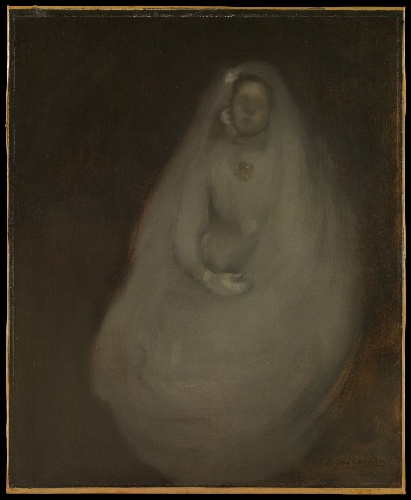
Title: The First Communion
Artist: Eugène Carrière
Artist bio: French, Gournay-sur-Marne 1849–1906 Paris
Date: ca. 1896
Object type: Painting
Classification: Paintings
Medium: Oil on canvas
Dimensions: 25 3/4 x 21 in. (65.4 x 53.3 cm)
Department: European Paintings
Credit line: Gift of Chester Dale, 1963
Accession year: 1963
Repository: Metropolitan Museum of Art, New York, NY
Tags: Portraits|Women